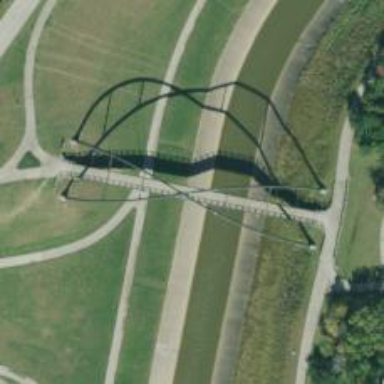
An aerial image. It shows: Bridge with tied arch supports.